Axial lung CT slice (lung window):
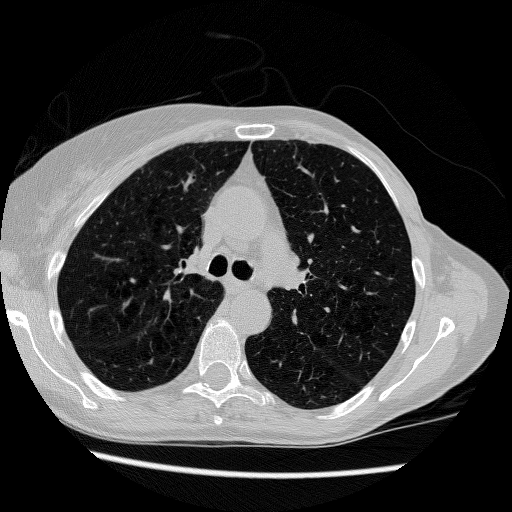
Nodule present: no